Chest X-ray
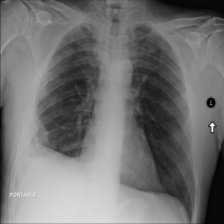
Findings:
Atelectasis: positive
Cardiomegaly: negative
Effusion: positive
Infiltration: negative
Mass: negative
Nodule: negative
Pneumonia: negative
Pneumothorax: negative
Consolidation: negative
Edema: negative
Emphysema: negative
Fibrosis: negative
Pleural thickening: negative
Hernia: negative